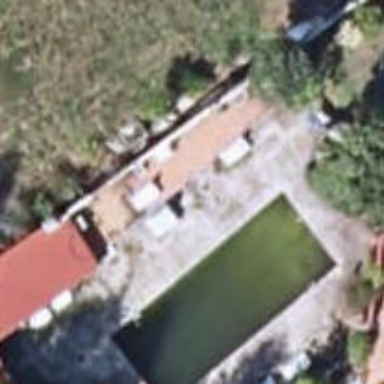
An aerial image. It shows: Swimming pool located in leisure land.